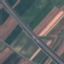
Land use / land cover: Highway